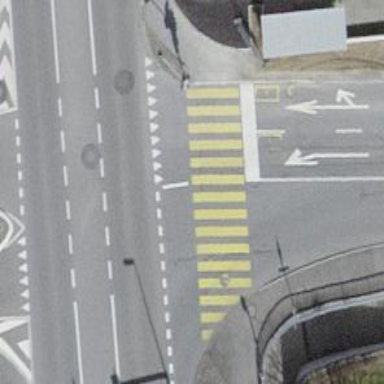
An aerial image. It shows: Road with traffic signals.